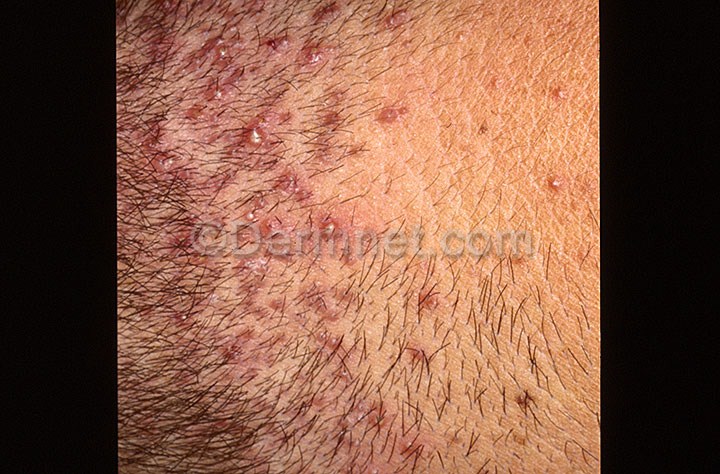
Disease: Hair Loss Photos Alopecia and other Hair Diseases